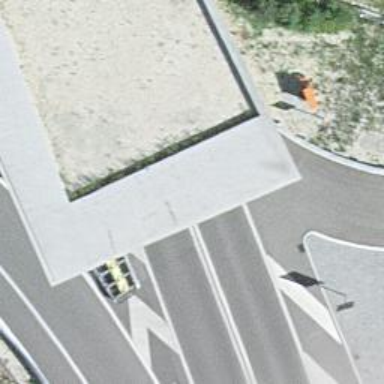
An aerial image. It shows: Asphalt trunk highway.